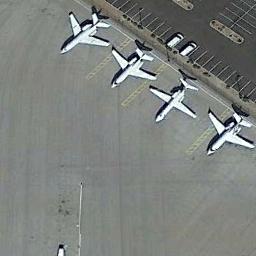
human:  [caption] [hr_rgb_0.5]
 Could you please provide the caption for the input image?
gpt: Four planes parked on the airport and a parking lot with two white cars beside .